Question: I'm trying to add more locales to a Flex mobile app and have prepared a simple test case to demonstrate the problem I have currently:

(just add to a blank project in Flash Builder 4.7):
'''
<?xml version="1.0" encoding="utf-8"?>
<s:Application xmlns:fx="http://ns.adobe.com/mxml/2009"
xmlns:s="library://ns.adobe.com/flex/spark"
initialize="init()">
<fx:Metadata>
[ResourceBundle("resources")]
</fx:Metadata>
<fx:Script>
<![CDATA[
import mx.collections.ArrayCollection;
import spark.events.IndexChangeEvent;
[Bindable]
private var _locales:ArrayCollection = new ArrayCollection();
[Bindable]
private var _numbers:ArrayCollection = new ArrayCollection();
private function init():void {
resourceManager.localeChain = [ 'de_DE' ];
_locales.addItem({ locale: 'en_US', label: 'English' });
_locales.addItem({ locale: 'ru_RU', label: 'Russkii' });
_locales.addItem({ locale: 'de_DE', label: 'Deutsch' });
localize();
}
private function localize():void {
_numbers.removeAll();
_numbers.addItem({ label: resourceManager.getString('resources', 'menu.one') });
_numbers.addItem({ label: resourceManager.getString('resources', 'menu.two') });
_numbers.addItem({ label: resourceManager.getString('resources', 'menu.three') });
_numbers.addItem({ label: resourceManager.getString('resources', 'menu.four') });
_numbers.addItem({ label: resourceManager.getString('resources', 'menu.five') });
}
protected function changeLocale(event:IndexChangeEvent):void {
var list:List = event.target as List;
var item:Object = list.selectedItem;
resourceManager.localeChain = [ item.str ]; // XXX
localize();
}
]]>
</fx:Script>
<s:layout>
<s:VerticalLayout />
</s:layout>
<s:List
width="100%"
height="50%"
change="changeLocale(event)"
dataProvider="{_locales}">
<s:itemRenderer>
<fx:Component>
<s:IconItemRenderer labelField="label" />
</fx:Component>
</s:itemRenderer>
</s:List>
<s:List
width="100%"
height="50%"
dataProvider="{_numbers}">
<s:itemRenderer>
<fx:Component>
<s:IconItemRenderer labelField="label" />
</fx:Component>
</s:itemRenderer>
</s:List>
</s:Application>
'''
'''
menu.one=One
menu.two=Two
menu.three=Three
menu.four=Four
menu.five=Five
menu.title=English
'''
'''
menu.one=Eins
menu.two=Zwei
menu.three=Drei
menu.four=Vier
menu.five=Funf
menu.title=Deutsch
'''
'''
menu.one=Odin
menu.two=Dva
menu.three=Tri
menu.four=Chetyre
menu.five=Piat'
menu.title=Russkii
'''
In the project properties I have added of 'src\locale\{locale}'
And the arguments of '-locale de_DE ru_RU en_US -allow-source-path-overlap=true'
In the screenshot above you can see that the german locale is shown properly initially.
But when you touch the upper List to change the locale, then the lower List becomes empty.
Why does it happen please?
I have read the Adobe doc <URL> and few others, but couldn't figure out the cause yet.
When 'resourceManager.localeChain' is assigned a new array, does the locale switch happen synchronously or should I maybe listen for some event?
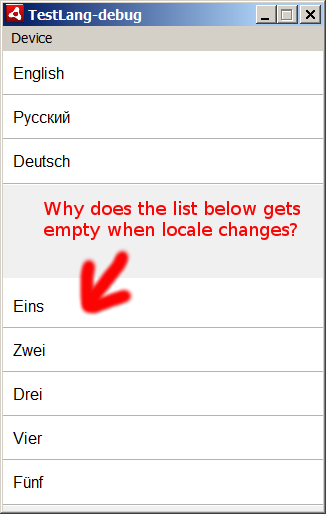
Answer: I had a copy-paste error! The correct line would be
'''
resourceManager.localeChain = [ item.locale ];
'''
I've decided to keep my question and this answer in case someone is looking for a simple test case of switching Flex locales during runtime.